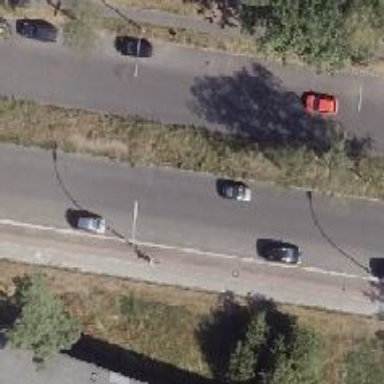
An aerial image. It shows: Secondary road with asphalt surface. There is cycle track on the right side.